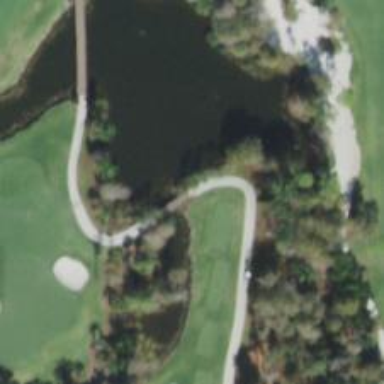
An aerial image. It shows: Service road on bridge designed for golf cartpath.